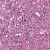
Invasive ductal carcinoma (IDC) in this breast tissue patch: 1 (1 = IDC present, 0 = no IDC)